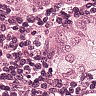
Metastatic tissue present: yes